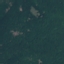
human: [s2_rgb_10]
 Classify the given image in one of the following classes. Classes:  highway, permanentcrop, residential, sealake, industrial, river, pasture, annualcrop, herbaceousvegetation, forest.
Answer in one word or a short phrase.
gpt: Forest